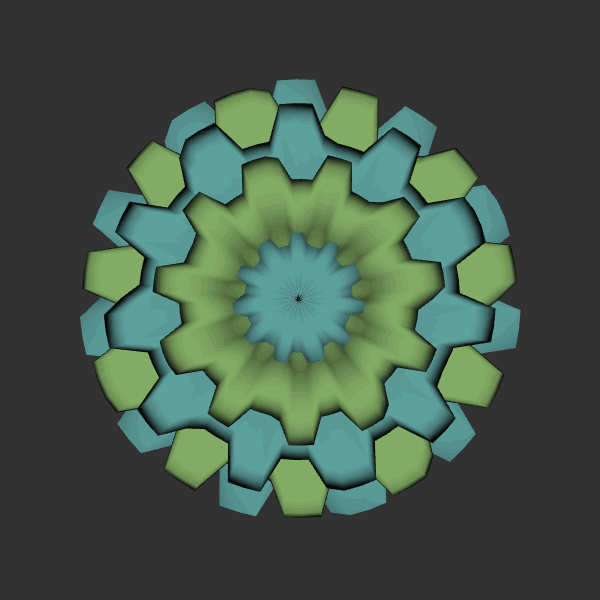
Background: dark